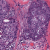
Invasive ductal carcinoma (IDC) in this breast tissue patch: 0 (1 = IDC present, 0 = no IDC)